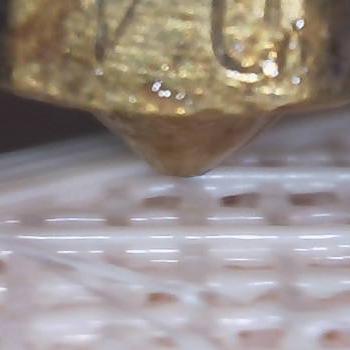
Flow rate: 79%